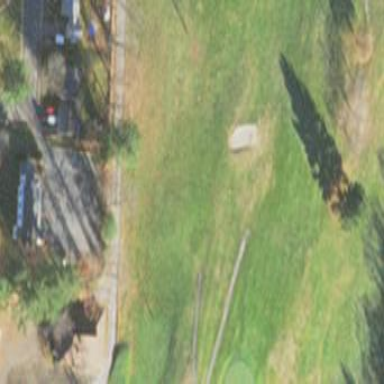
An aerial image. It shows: Grassy golf fairway.